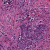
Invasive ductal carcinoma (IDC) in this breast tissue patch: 1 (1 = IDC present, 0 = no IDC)